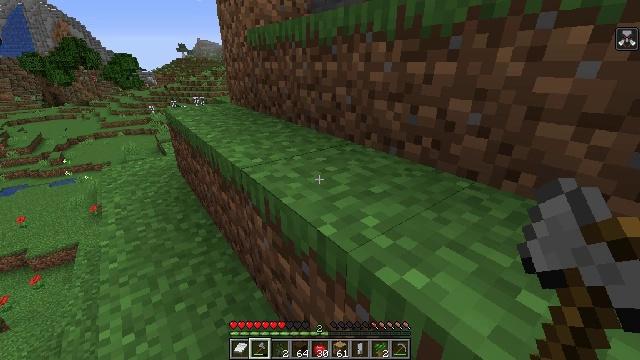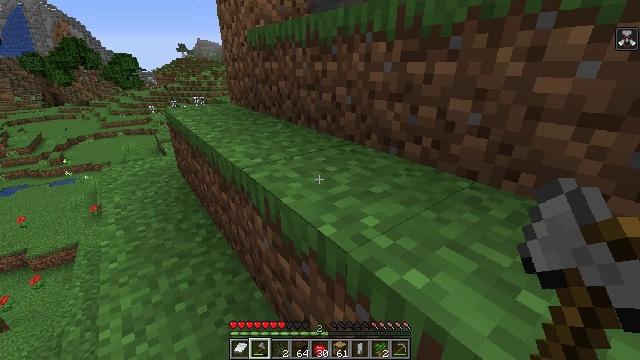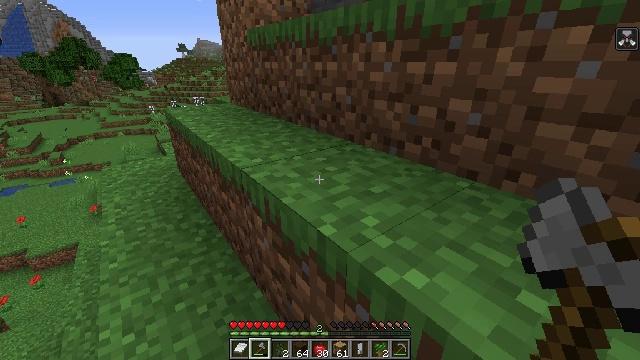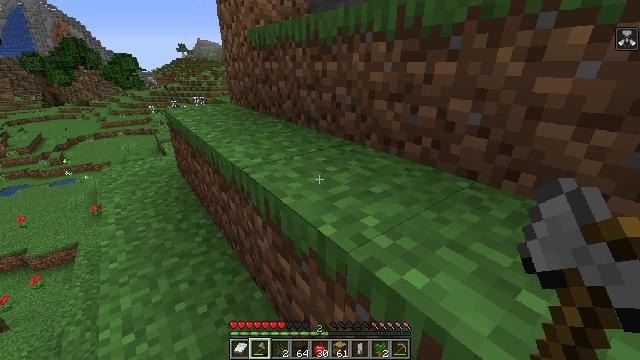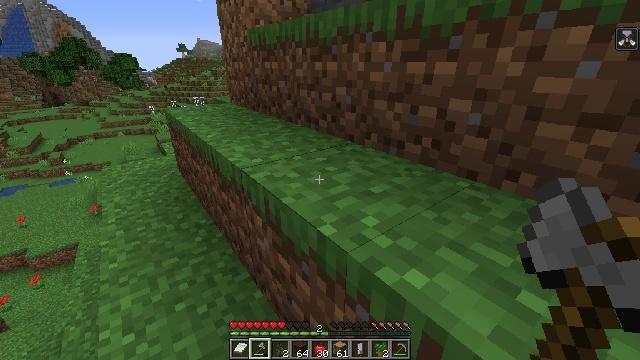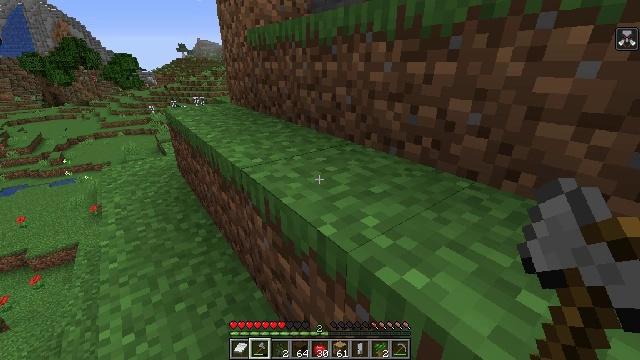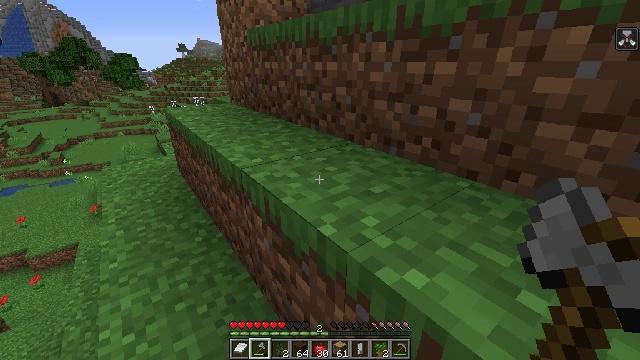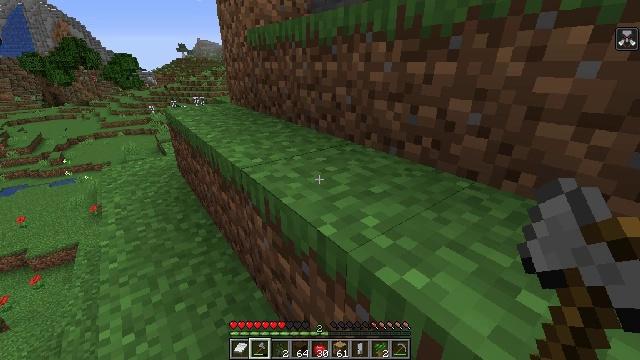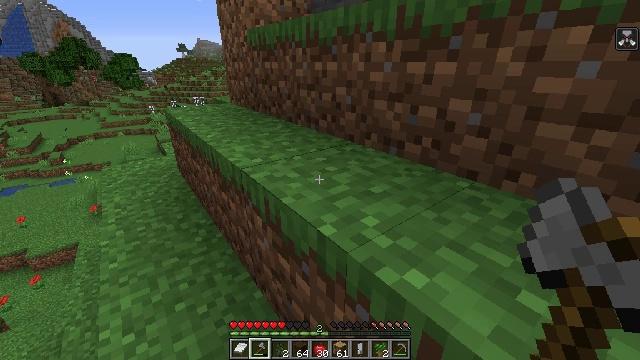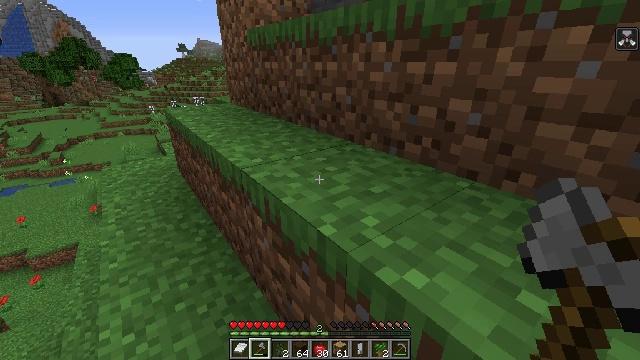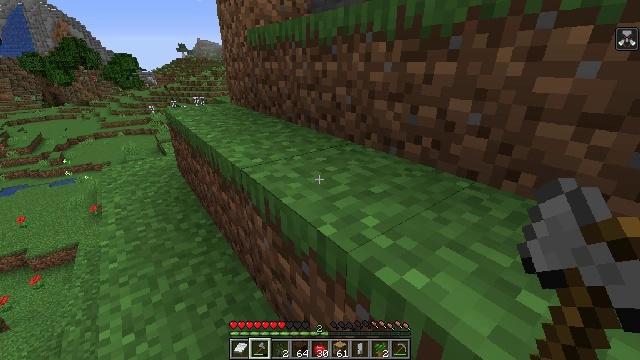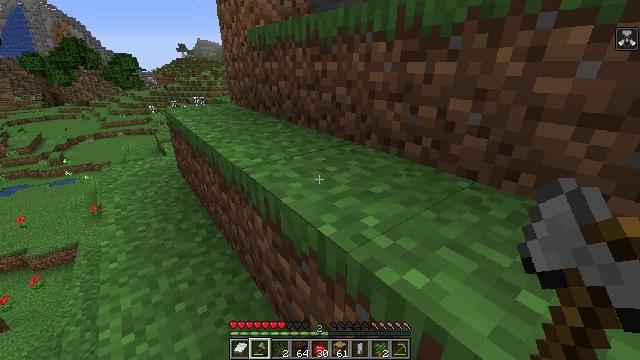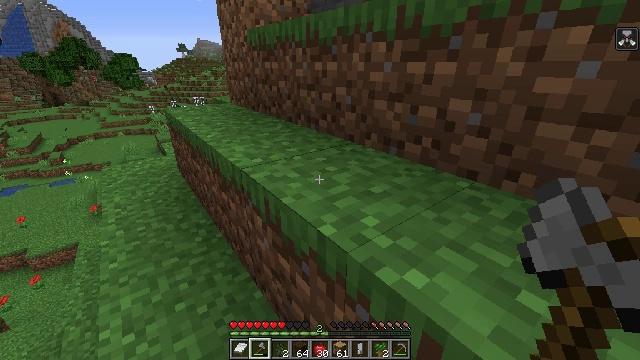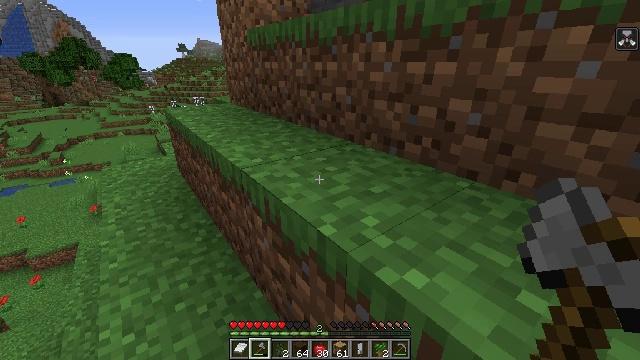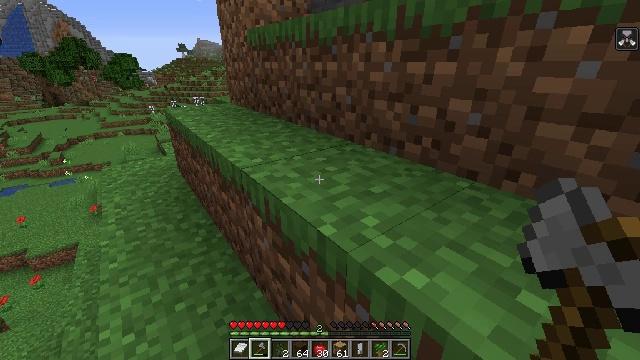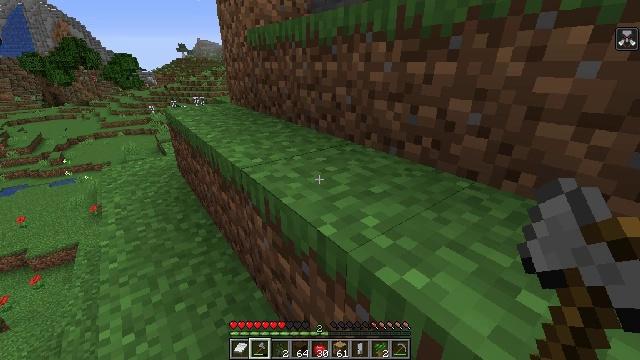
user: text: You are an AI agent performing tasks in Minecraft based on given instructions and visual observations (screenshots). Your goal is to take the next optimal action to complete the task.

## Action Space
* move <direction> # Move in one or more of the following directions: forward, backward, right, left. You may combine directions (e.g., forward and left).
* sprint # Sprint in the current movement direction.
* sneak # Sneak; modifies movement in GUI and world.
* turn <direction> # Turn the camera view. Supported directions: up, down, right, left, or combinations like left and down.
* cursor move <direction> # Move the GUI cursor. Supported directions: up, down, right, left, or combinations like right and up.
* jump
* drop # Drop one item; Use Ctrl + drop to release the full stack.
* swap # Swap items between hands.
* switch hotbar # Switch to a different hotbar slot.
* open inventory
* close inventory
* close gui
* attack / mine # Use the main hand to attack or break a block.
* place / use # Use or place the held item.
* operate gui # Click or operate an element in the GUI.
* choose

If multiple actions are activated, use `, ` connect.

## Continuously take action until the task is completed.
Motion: motion action
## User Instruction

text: Gather dark oak leaves from the canopy.
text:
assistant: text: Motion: no_op
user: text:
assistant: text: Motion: no_op
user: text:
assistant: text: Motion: no_op
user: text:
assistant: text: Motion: no_op
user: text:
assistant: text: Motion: no_op
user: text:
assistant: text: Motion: no_op
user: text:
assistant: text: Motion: no_op
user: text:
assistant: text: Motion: no_op
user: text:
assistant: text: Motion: no_op
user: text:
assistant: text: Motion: no_op
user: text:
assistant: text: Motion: no_op
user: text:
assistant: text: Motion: no_op
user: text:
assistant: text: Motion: no_op
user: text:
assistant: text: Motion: no_op
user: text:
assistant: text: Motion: no_op
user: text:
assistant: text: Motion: no_op
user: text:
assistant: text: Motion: no_op
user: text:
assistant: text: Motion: no_op
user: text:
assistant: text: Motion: no_op
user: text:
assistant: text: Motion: no_op
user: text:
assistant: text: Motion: no_op
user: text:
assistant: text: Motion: no_op
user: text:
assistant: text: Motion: no_op
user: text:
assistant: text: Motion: no_op
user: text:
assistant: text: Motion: no_op
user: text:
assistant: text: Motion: no_op
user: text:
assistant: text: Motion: no_op
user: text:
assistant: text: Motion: no_op
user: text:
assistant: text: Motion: no_op
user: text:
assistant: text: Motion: no_op